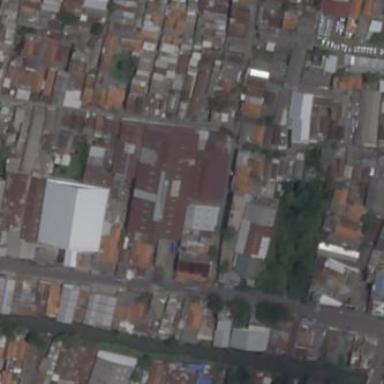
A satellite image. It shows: Building.